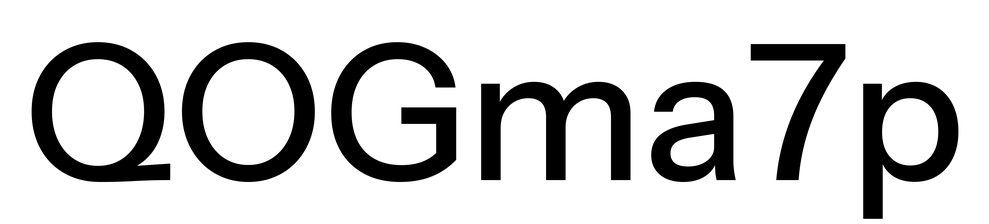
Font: InstrumentSans_Medium